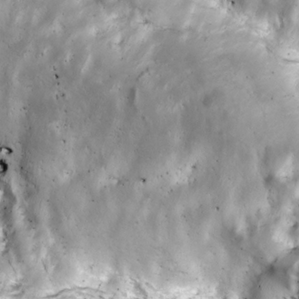
Label: non_frost